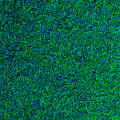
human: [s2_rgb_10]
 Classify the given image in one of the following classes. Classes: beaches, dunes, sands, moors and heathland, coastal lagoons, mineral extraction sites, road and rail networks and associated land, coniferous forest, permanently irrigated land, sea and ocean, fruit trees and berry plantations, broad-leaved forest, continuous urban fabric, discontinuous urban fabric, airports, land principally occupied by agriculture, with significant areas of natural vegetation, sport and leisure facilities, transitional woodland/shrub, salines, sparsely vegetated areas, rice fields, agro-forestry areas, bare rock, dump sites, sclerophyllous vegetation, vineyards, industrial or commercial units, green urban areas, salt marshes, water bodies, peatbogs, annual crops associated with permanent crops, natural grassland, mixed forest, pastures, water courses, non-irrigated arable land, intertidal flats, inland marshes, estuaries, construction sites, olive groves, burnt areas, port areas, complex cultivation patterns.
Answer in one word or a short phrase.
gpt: sea and ocean